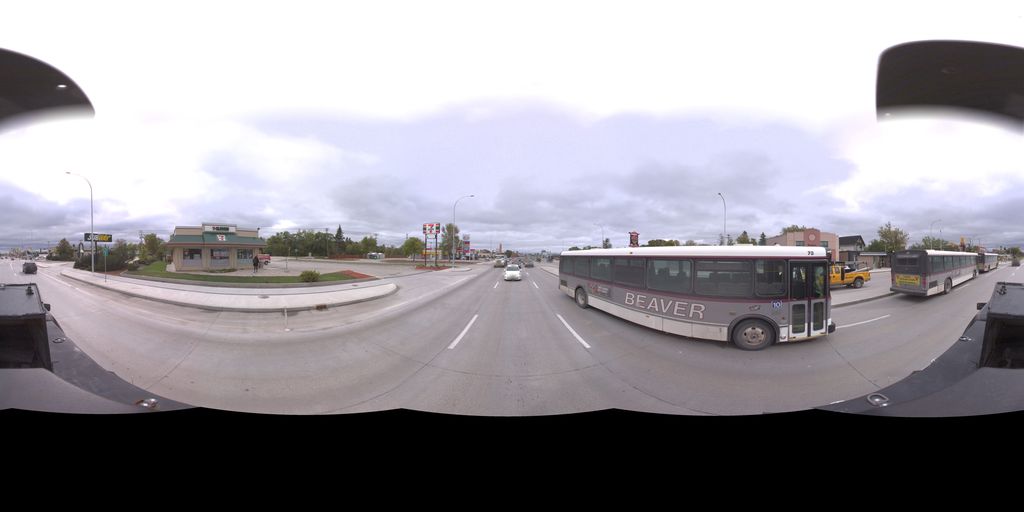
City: winnipeg